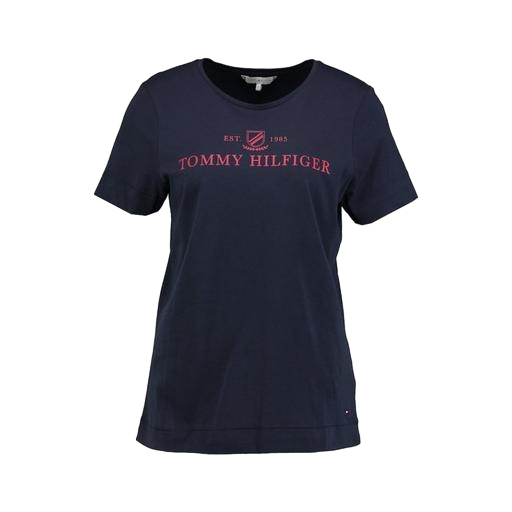
regular t-shirt, blue embroidered logo t-shirt, blue logo print t-shirt, white background